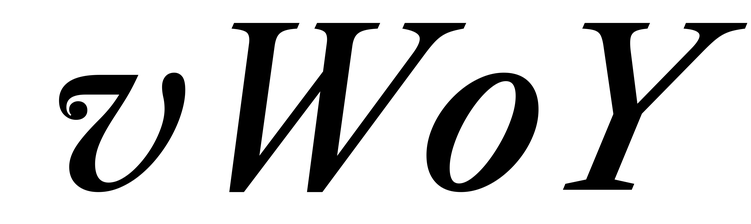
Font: LibreCaslonText-Italic_Medium_Italic